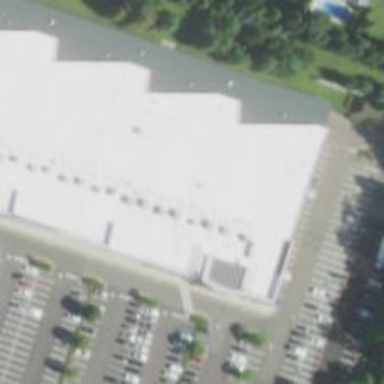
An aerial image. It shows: Fitness center located in leisure land.